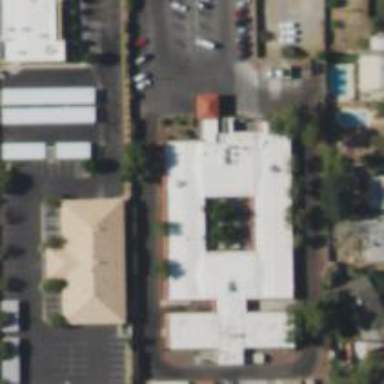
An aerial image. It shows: Nursing home.